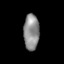
Tissue: lung
Cell type: Epithelial cells
Senescence score: 0.2304
Nuclear area (px): 547
Mean DAPI intensity: 140.896